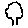
Label: tree